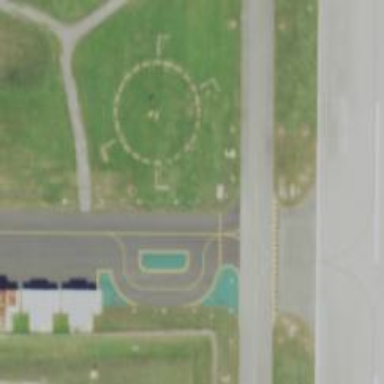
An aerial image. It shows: Image of taxiway at airport.